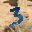
Label: 3